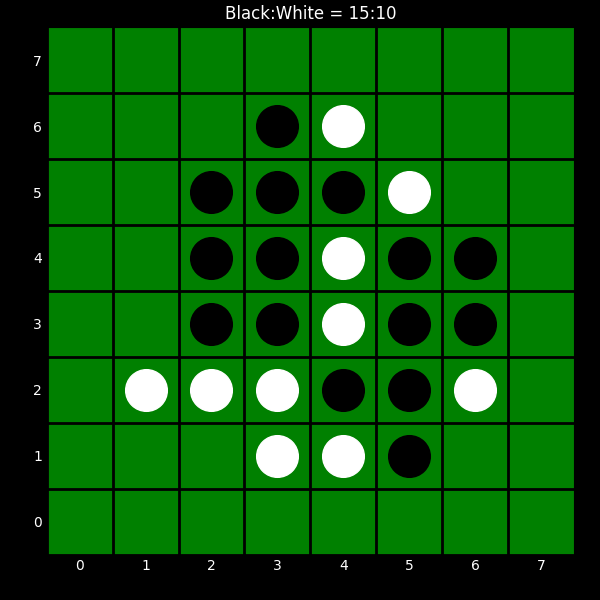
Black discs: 15
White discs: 10